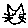
Label: cat